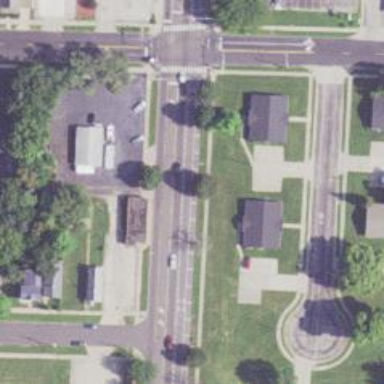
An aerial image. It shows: Alley classified as service road.